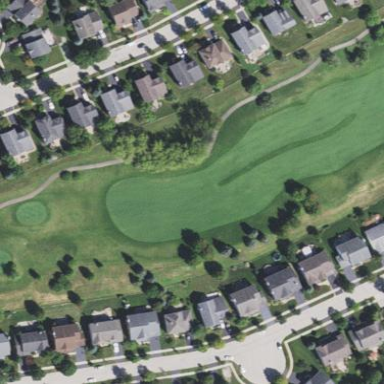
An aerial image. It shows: Grassy area designated as golf fairway.